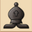
Piece: bB